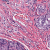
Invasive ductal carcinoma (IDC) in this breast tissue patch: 0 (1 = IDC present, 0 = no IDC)